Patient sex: F
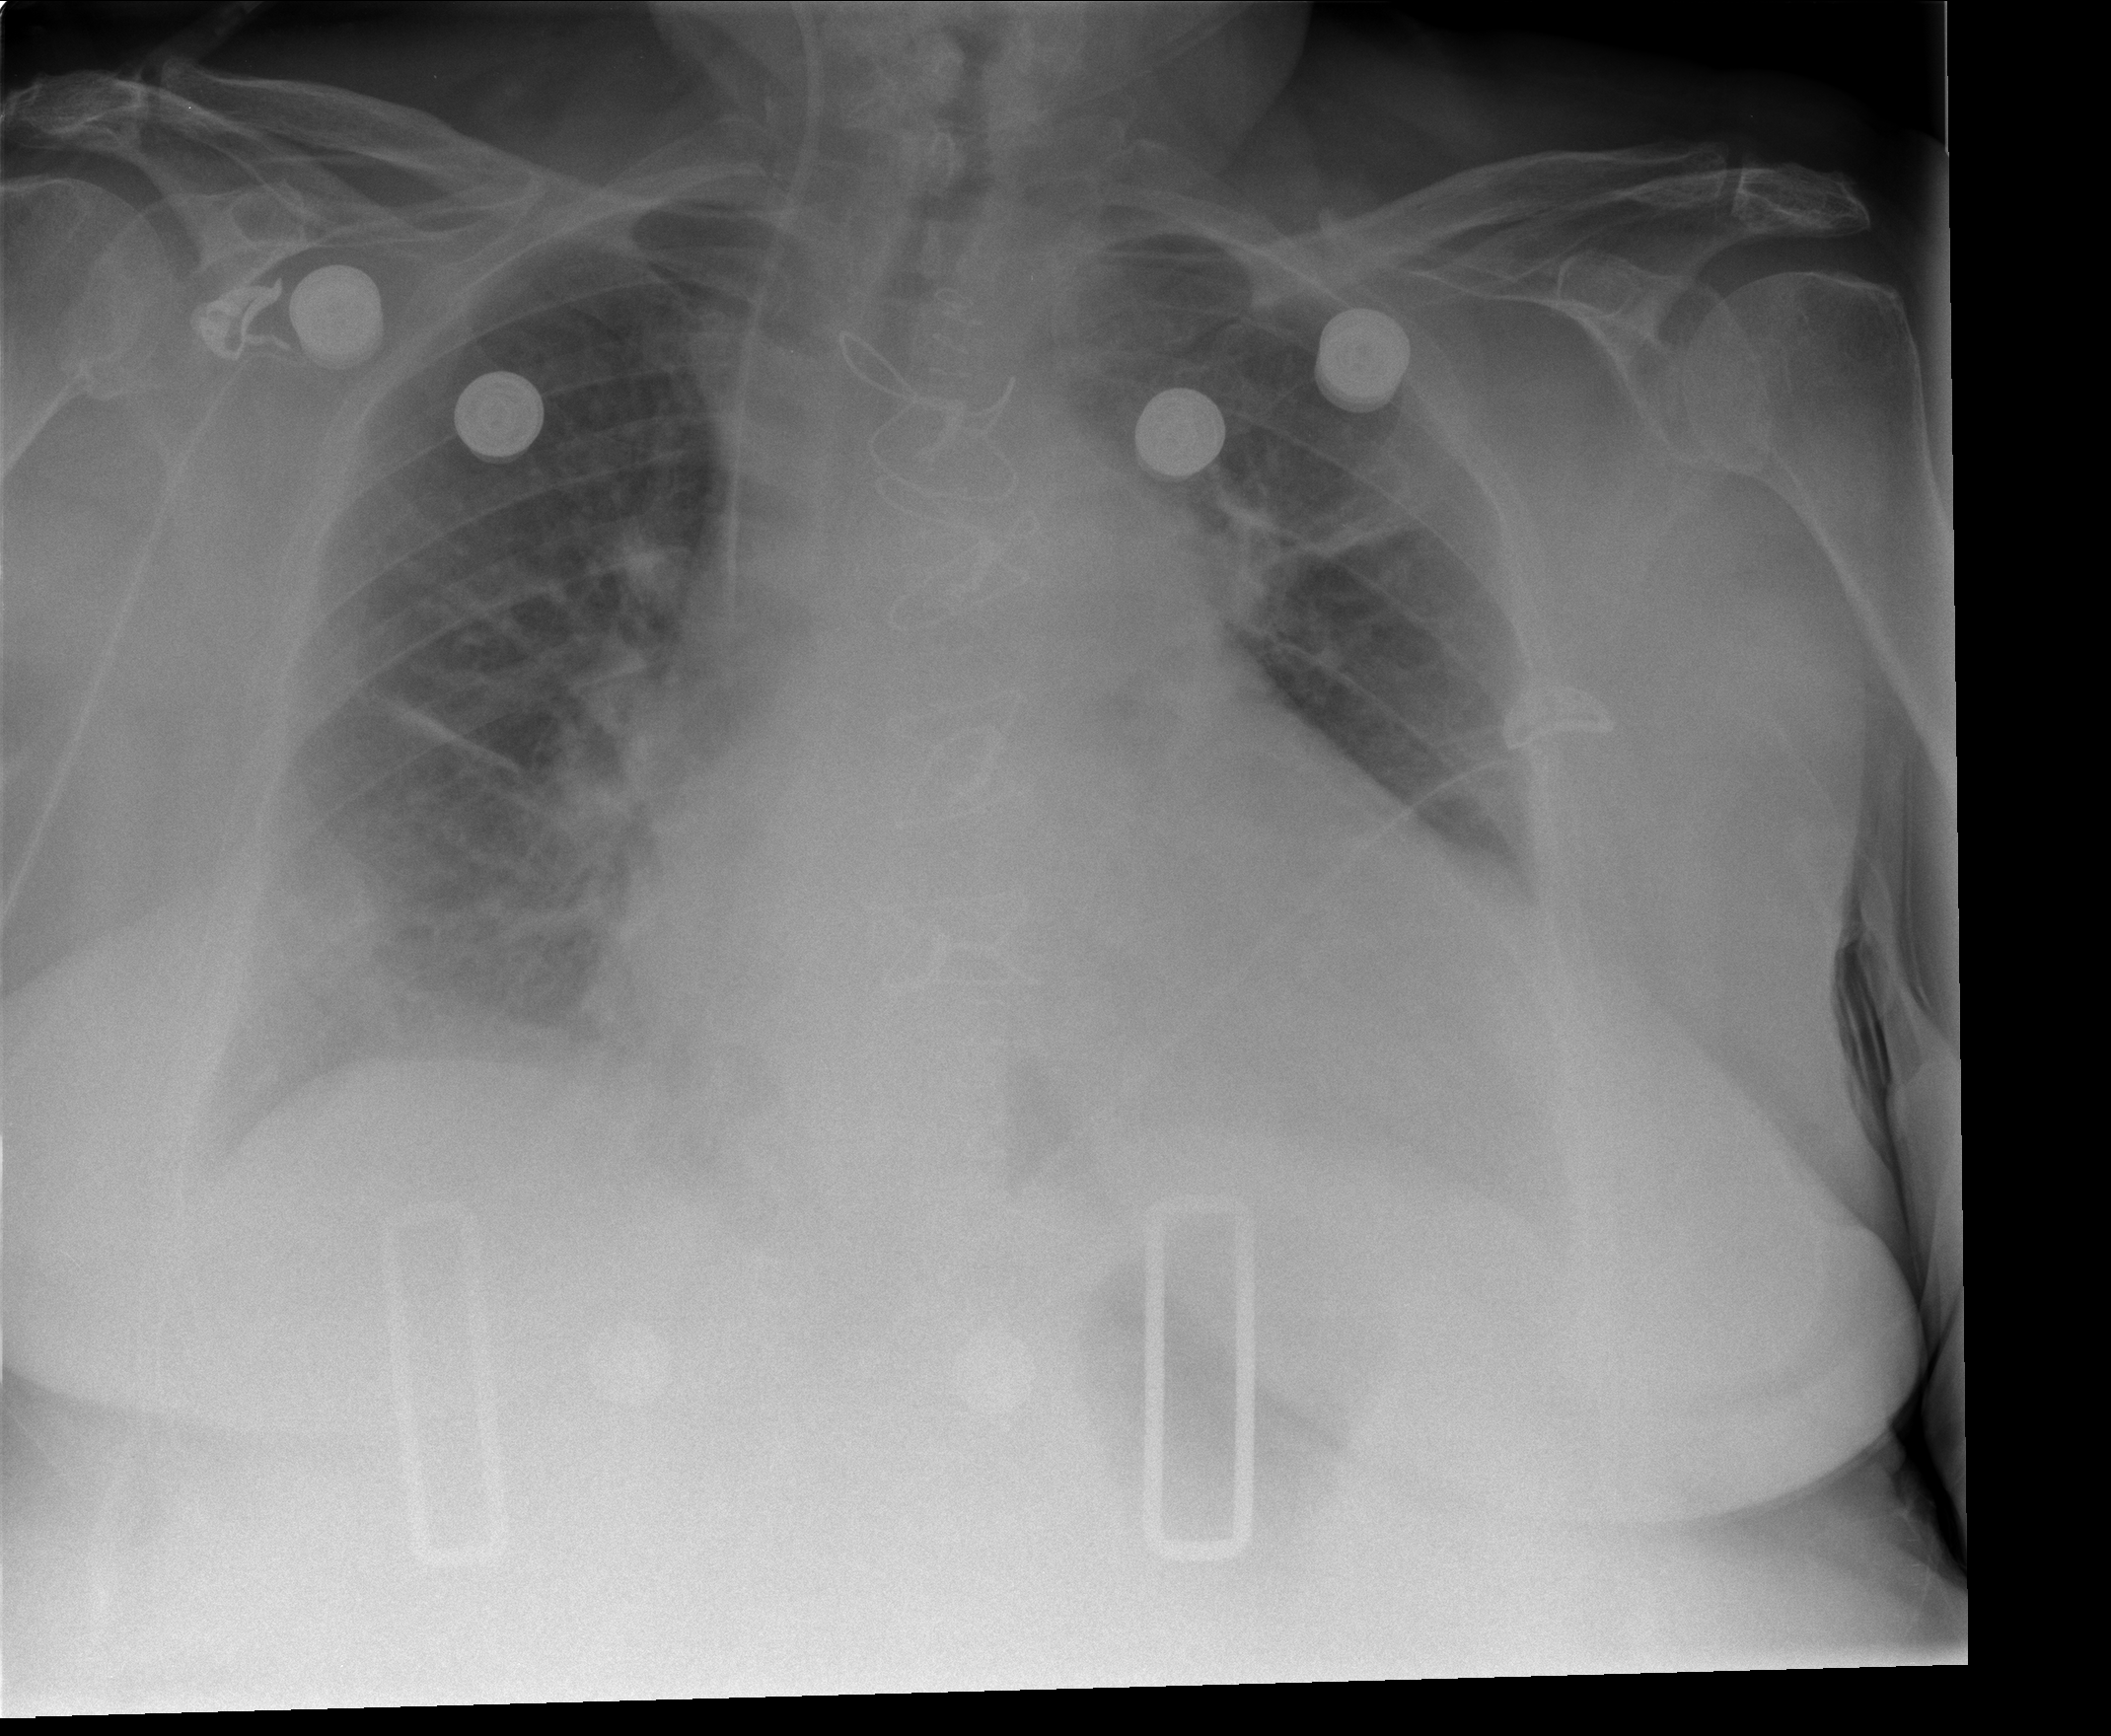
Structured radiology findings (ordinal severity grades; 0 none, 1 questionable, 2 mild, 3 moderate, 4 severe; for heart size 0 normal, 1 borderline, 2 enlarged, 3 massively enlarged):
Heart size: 2
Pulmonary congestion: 2
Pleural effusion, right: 1
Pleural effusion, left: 1
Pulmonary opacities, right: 0
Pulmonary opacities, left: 0
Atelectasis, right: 2
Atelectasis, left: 2